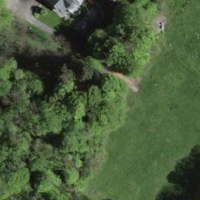
EUNIS habitat code: 41
Species observed at this site:
Melittis melissophyllum